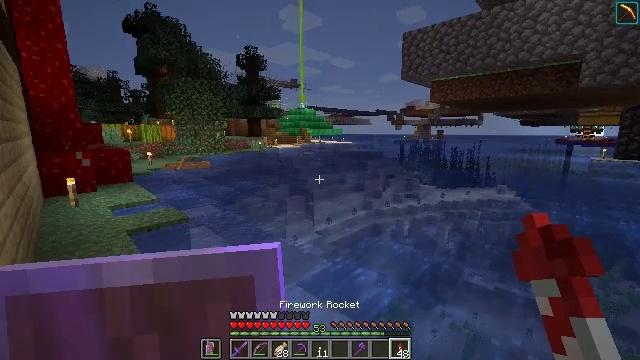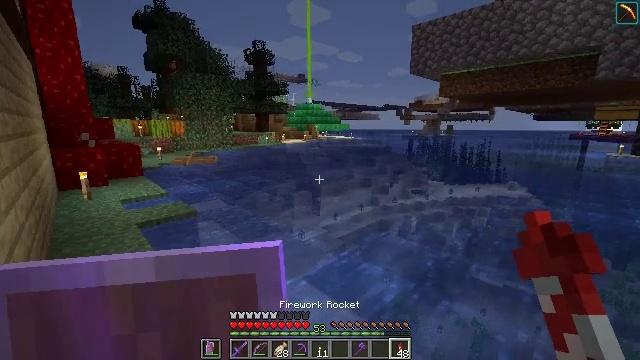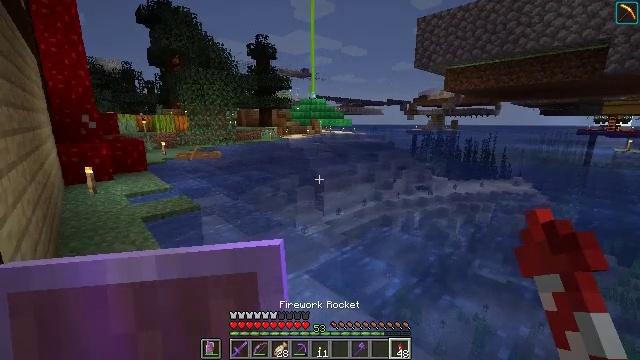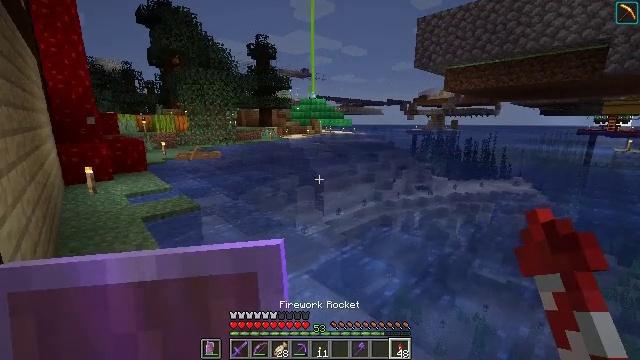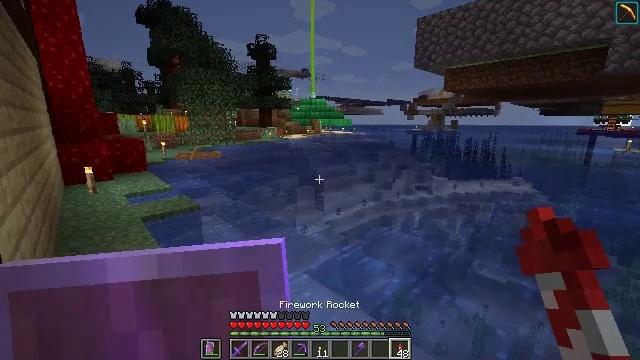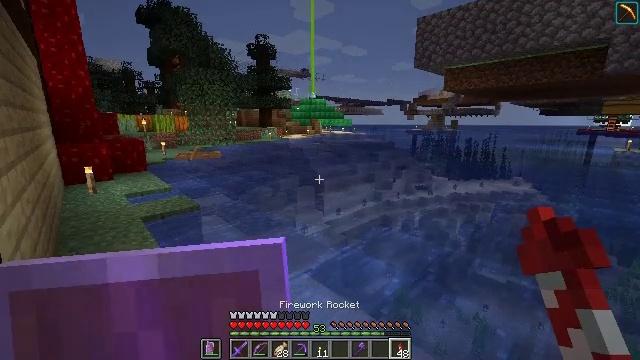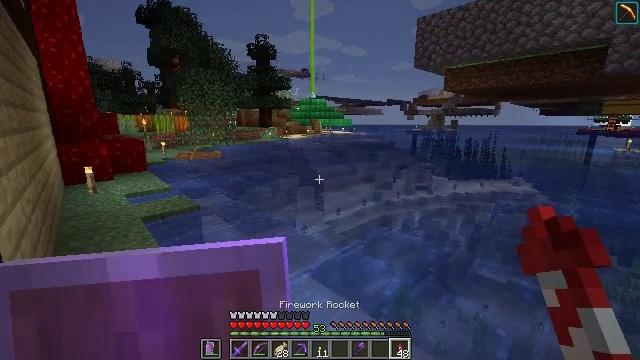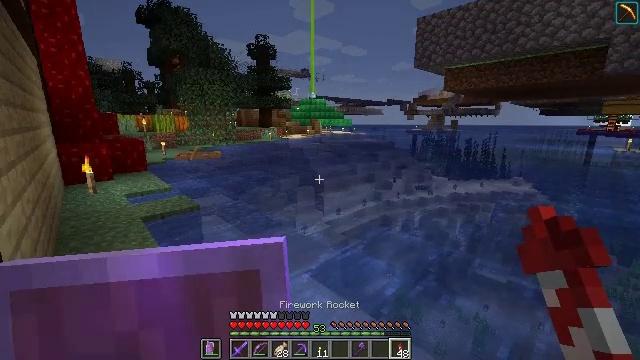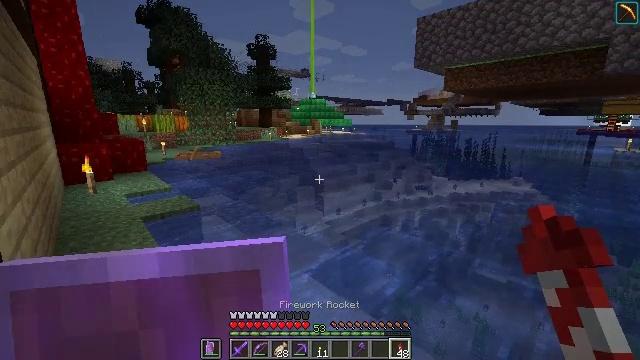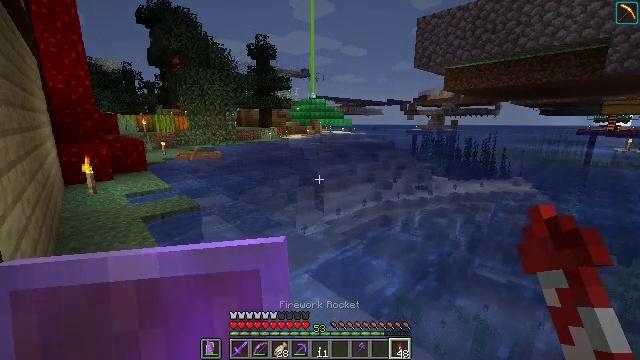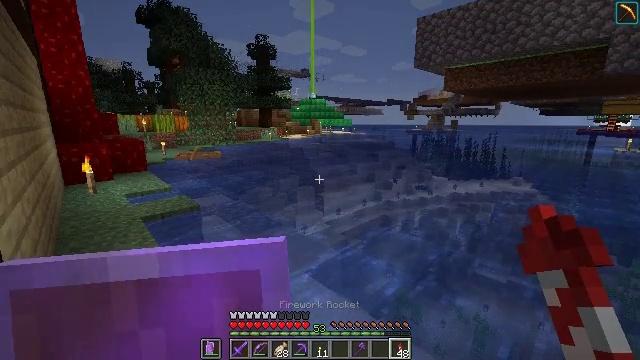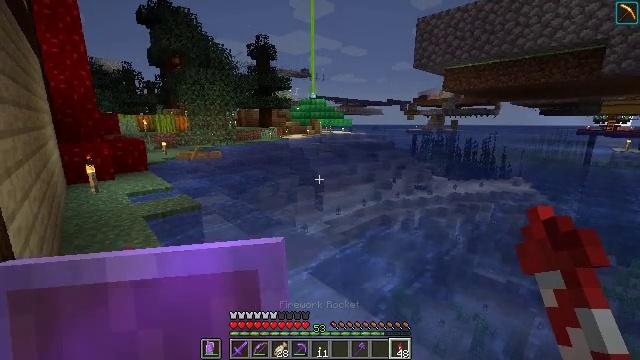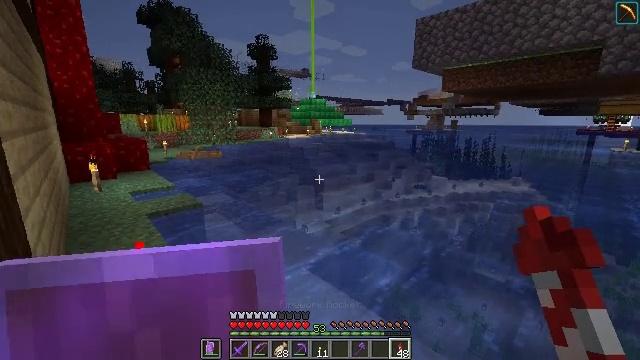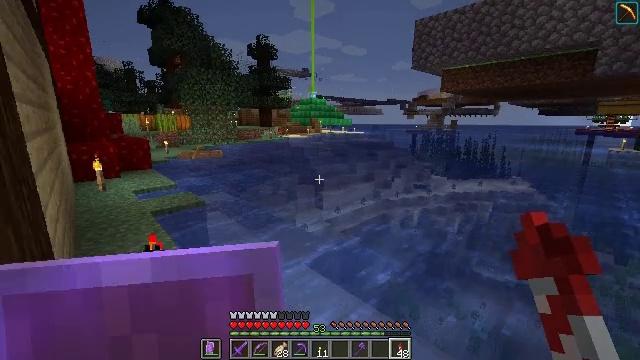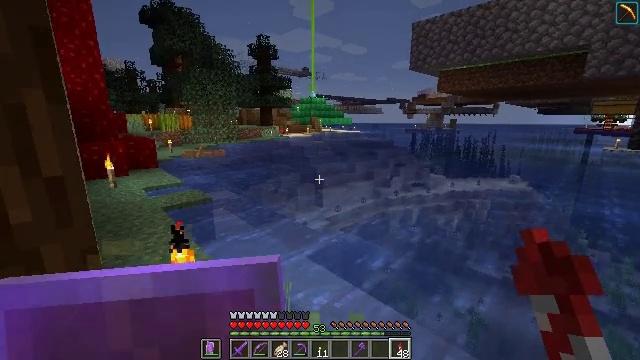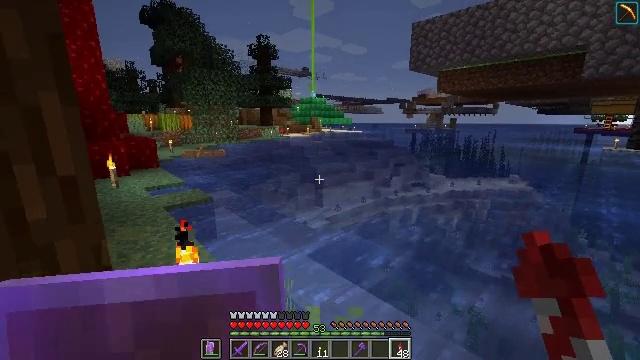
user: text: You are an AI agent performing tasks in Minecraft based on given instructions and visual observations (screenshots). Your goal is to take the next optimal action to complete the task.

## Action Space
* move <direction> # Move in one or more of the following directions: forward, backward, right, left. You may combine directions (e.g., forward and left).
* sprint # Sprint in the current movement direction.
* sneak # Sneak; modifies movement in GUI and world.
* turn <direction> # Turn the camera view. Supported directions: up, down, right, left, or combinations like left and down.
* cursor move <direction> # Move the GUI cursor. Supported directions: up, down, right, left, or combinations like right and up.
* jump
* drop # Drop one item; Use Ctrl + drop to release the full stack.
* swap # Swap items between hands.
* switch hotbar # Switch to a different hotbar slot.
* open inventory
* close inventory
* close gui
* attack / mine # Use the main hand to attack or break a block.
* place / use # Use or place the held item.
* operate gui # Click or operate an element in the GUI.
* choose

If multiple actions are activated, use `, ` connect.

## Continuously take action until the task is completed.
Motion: motion action
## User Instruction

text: Break the polished andesite stairs to collect.
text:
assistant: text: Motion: turn left and down
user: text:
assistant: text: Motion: turn down
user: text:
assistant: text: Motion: no_op
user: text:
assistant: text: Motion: no_op
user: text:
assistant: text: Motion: no_op
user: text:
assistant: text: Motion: no_op
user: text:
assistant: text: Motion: no_op
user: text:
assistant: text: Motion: no_op
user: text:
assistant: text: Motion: no_op
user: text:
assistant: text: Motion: no_op
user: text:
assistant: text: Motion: move back
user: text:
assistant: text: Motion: move back
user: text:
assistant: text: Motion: move back
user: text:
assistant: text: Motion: move back
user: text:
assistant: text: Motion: move back
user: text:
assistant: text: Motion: no_op
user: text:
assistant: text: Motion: no_op
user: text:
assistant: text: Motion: turn right
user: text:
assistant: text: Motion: no_op
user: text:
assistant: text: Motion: no_op
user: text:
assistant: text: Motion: no_op
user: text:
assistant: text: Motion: no_op
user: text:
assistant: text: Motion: no_op
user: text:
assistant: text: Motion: no_op
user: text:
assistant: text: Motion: move forward
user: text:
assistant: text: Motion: move forward, sprint
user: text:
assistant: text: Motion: move forward, sprint
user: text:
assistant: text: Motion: move forward, sprint
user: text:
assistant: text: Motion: move forward, sprint, jump
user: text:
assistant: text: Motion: move forward, sprint, turn up, jump